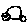
Label: car